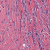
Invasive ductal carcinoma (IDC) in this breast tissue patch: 1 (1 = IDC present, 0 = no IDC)